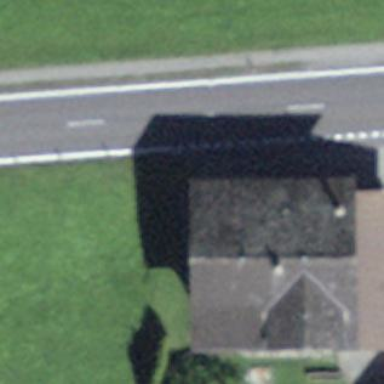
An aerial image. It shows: Residential building.